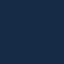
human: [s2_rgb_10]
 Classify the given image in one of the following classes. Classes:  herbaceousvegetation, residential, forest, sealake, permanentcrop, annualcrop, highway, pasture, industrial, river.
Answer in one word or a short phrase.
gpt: SeaLake